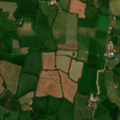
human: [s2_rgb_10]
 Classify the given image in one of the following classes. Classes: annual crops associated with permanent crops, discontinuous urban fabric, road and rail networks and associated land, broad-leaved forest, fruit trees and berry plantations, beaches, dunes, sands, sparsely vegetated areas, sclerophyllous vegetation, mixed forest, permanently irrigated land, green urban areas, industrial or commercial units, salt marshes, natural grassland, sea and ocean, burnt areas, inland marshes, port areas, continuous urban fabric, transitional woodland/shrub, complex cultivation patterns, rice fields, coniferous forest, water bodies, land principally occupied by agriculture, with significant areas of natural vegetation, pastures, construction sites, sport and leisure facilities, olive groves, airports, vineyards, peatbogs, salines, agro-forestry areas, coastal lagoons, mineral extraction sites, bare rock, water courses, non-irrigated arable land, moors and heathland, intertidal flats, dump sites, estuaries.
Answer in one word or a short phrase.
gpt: pastures